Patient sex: F
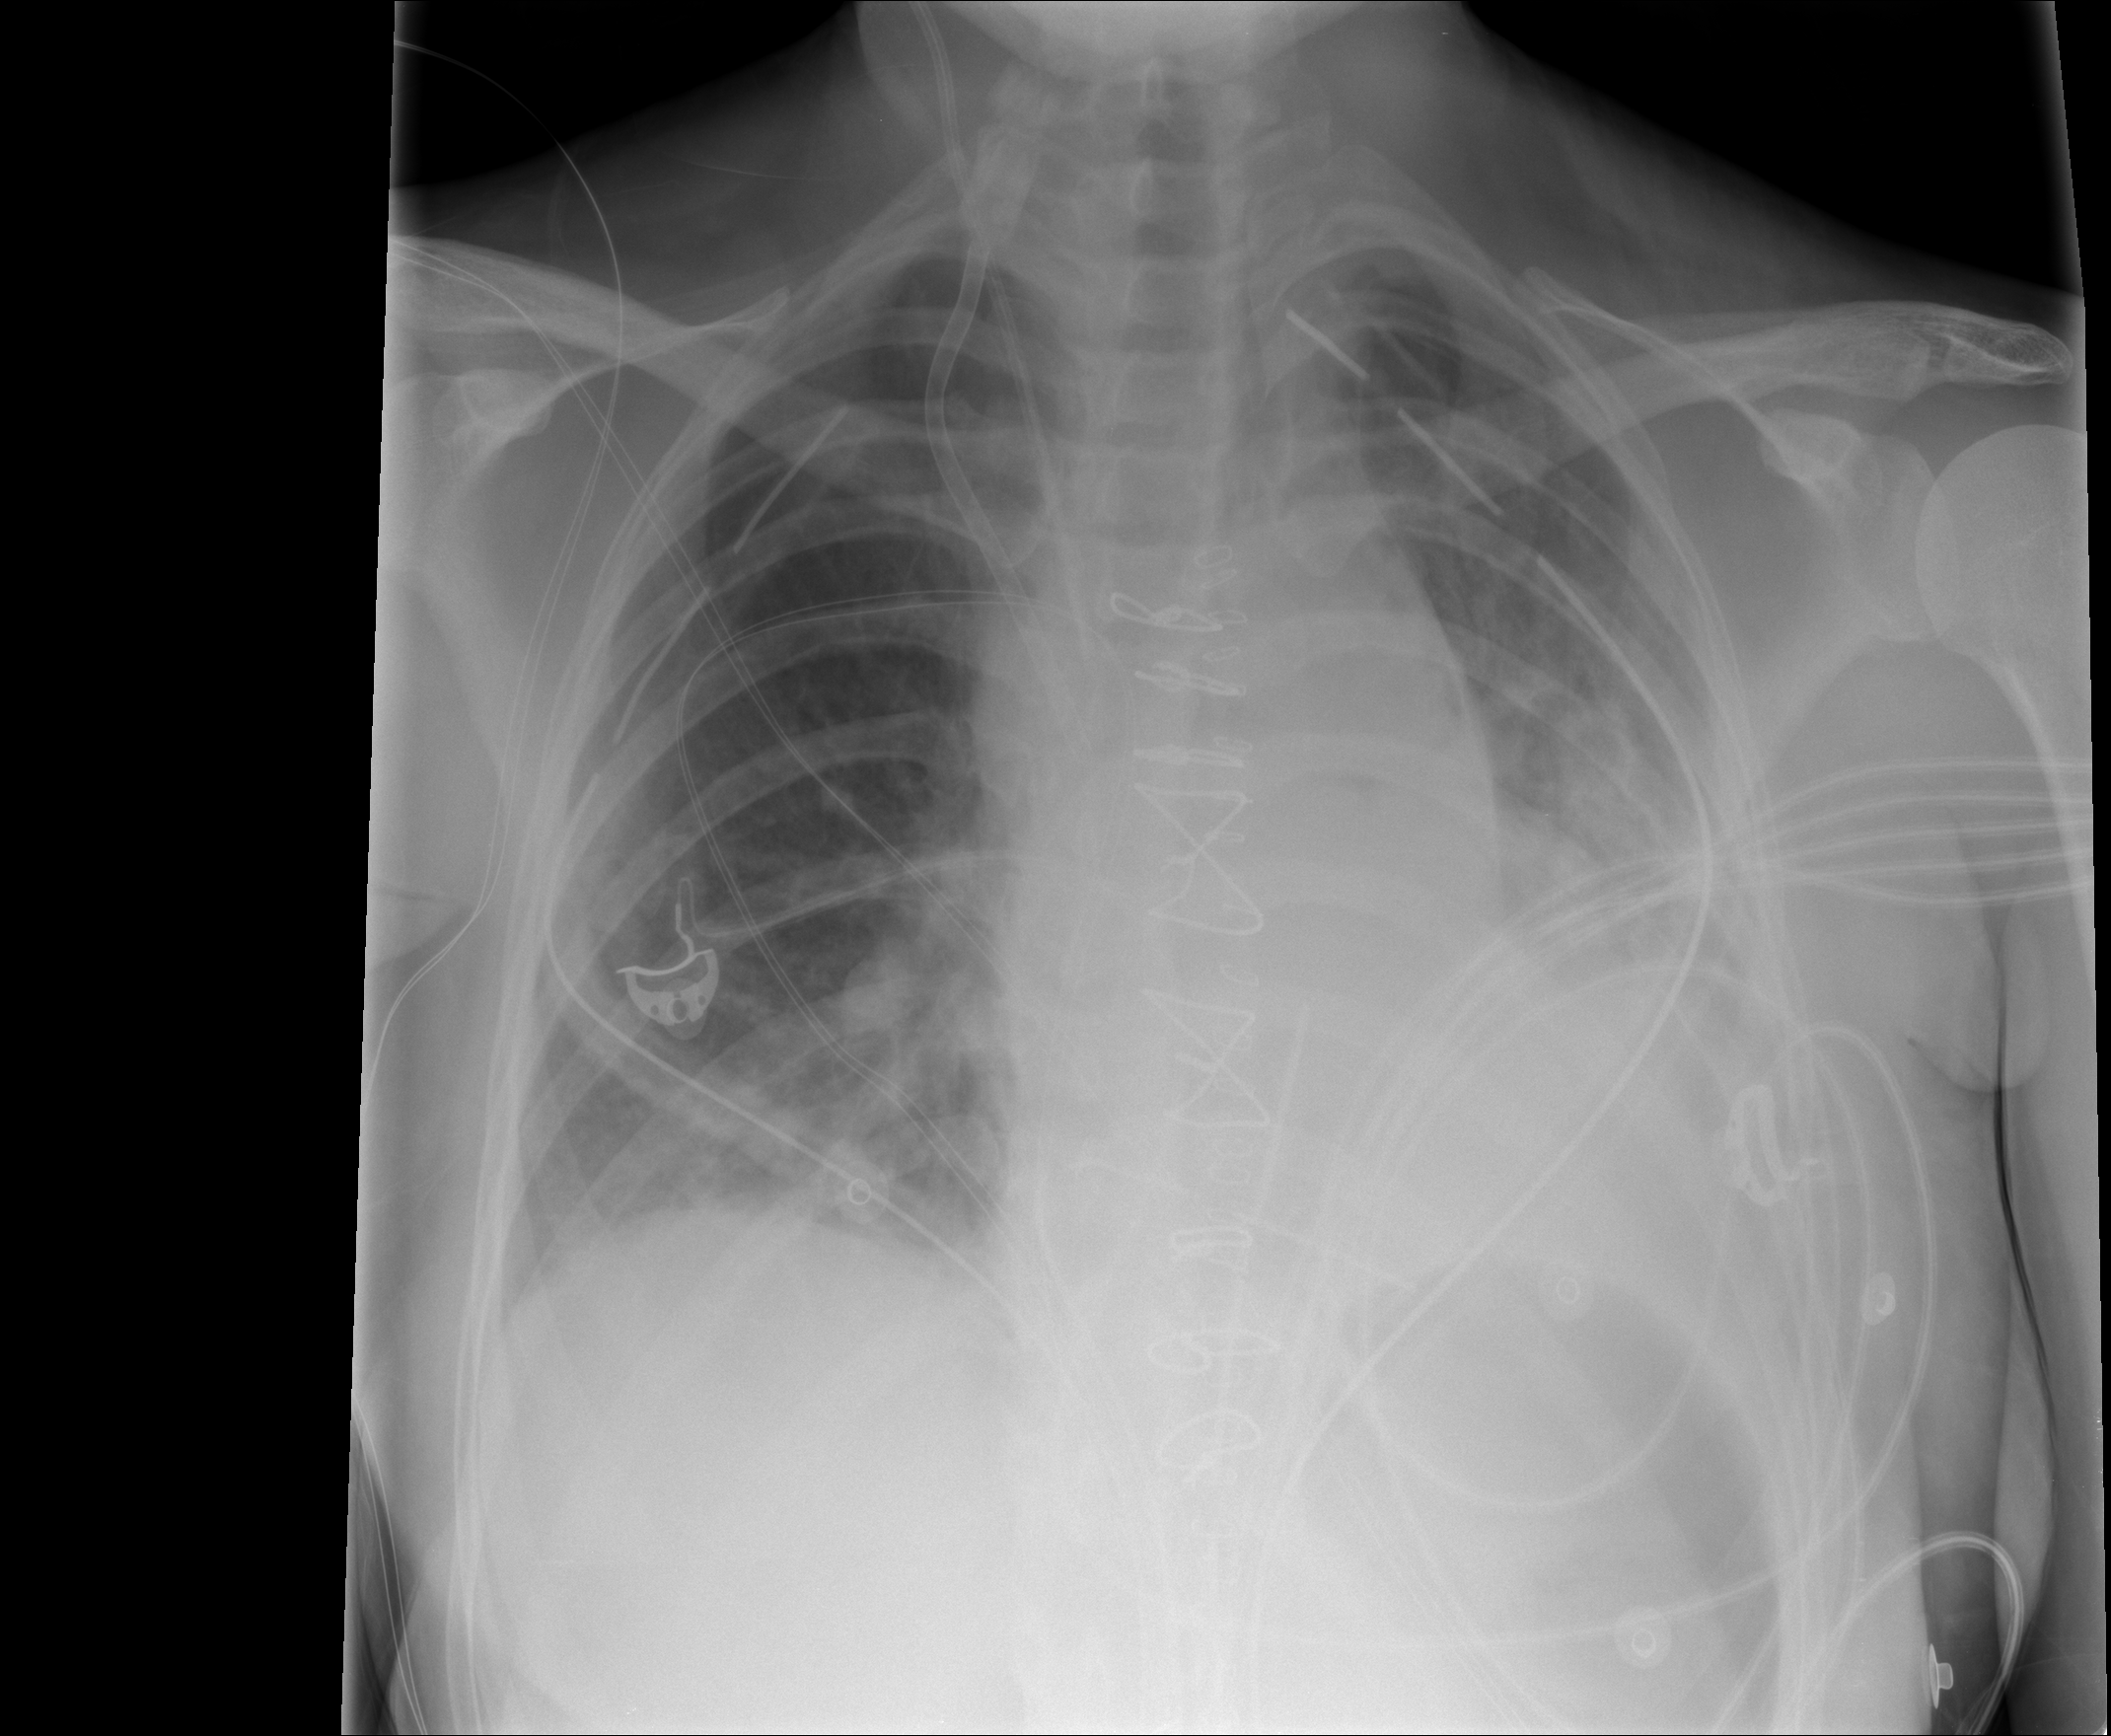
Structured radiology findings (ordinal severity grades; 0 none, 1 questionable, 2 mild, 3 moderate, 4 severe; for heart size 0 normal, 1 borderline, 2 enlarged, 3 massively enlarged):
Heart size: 2
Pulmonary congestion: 2
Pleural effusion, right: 0
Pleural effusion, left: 2
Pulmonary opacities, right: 2
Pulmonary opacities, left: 3
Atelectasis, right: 0
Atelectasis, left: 3